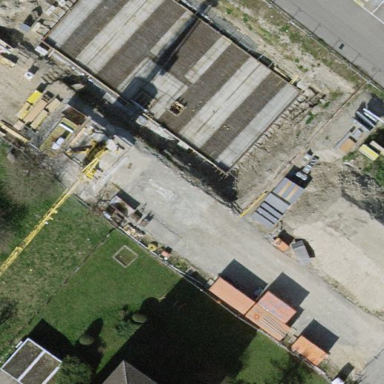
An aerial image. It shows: Healthcare clinic building.